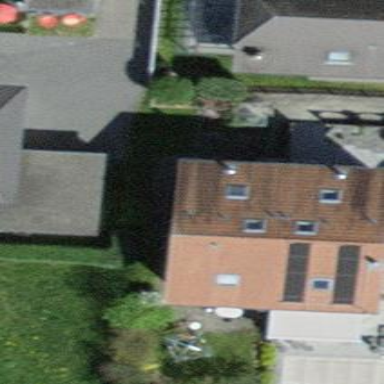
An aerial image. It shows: Semi-detached house.